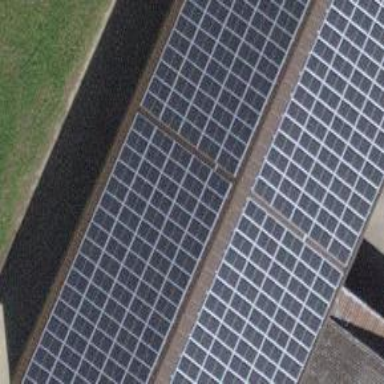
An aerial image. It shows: Solar power generator utilizing photovoltaic technology with solar photovoltaic panels.